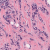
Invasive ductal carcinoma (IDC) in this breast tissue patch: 1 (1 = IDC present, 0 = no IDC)